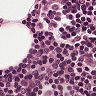
Metastatic tissue present: no